Question: Previously, this could be done with an Applescript on Mountain Lion. This is because it targets System Preferences to adjust the brightness. System Preferences no longer has this setting in OSX 10.9 Mavericks. Any guidance on this issue would be appreciated. Thanks.
Correction, my projector is plugged in all of the time so when the script is run, it jumps to the "projector" pane instead of the "built-in display" pane where the slider is located.
I was thinking something like this would target the "Built-in Display" pane that has the slider. I can't seem to get it to work though.
'''
tell application "System Preferences"
reveal anchor "displaysDisplayTab" of pane id "com.apple.preference.displays"
tell application "System Events" to tell process "System Preferences" to tell window "Built-in Retina Display"
delay 1
set value of slider 1 of group 1 of tab group 1 of window 1 of process "System Preferences" to 0
end tell
quit
end tell
'''
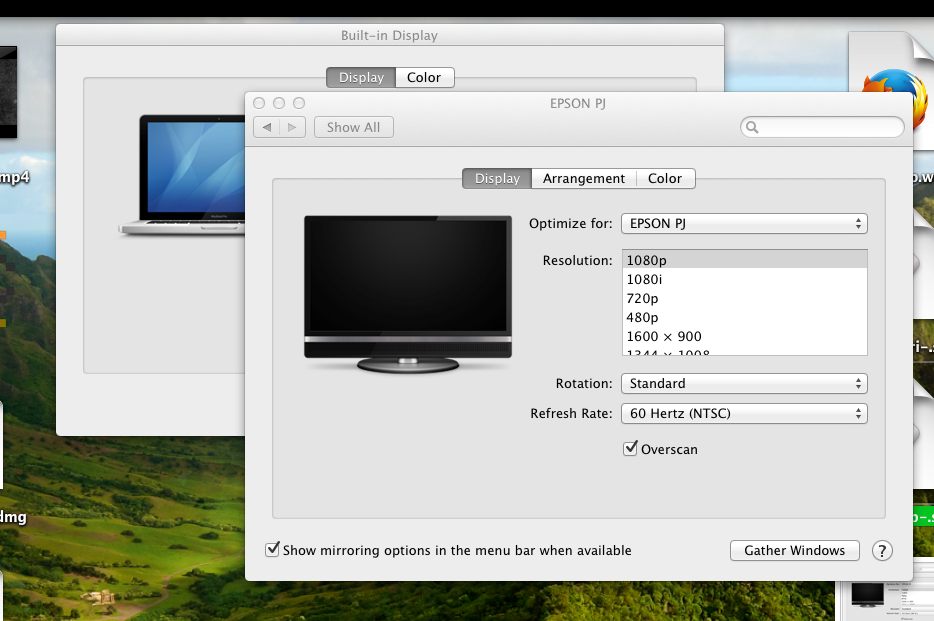
Answer: It is still there?.

The old Applescripts I found will not work any more.
One example
'''
tell application "System Preferences"
activate
set current pane to pane "com.apple.preference.displays"
tell application "System Events"
delay 1
set value of slider 1 of group 2 of tab group 1 of window 1 of process "System Preferences" to 0.5
delay 1
end tell
quit
end tell
'''
There is no
A simple fix change it to :
Working on Macbook 10.9:
'''
tell application "System Preferences"
activate
reveal anchor "displaysDisplayTab" of pane id "com.apple.preference.displays"
tell application "System Events"
delay 1
set value of slider 1 of group 1 of tab group 1 of window 1 of process "System Preferences" to 0.5
end tell
quit
end tell
'''
Update*
You can use the name of your window: "Built-in Display"
Change the line:
'''
set value of slider 1 of group 1 of tab group 1 of window 1 of process "System Preferences" to 0.5
'''
to
'''
set value of slider 1 of group 1 of tab group 1 of window "Built-in Display" of process "System Preferences" to 0.5
'''